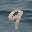
Label: 9